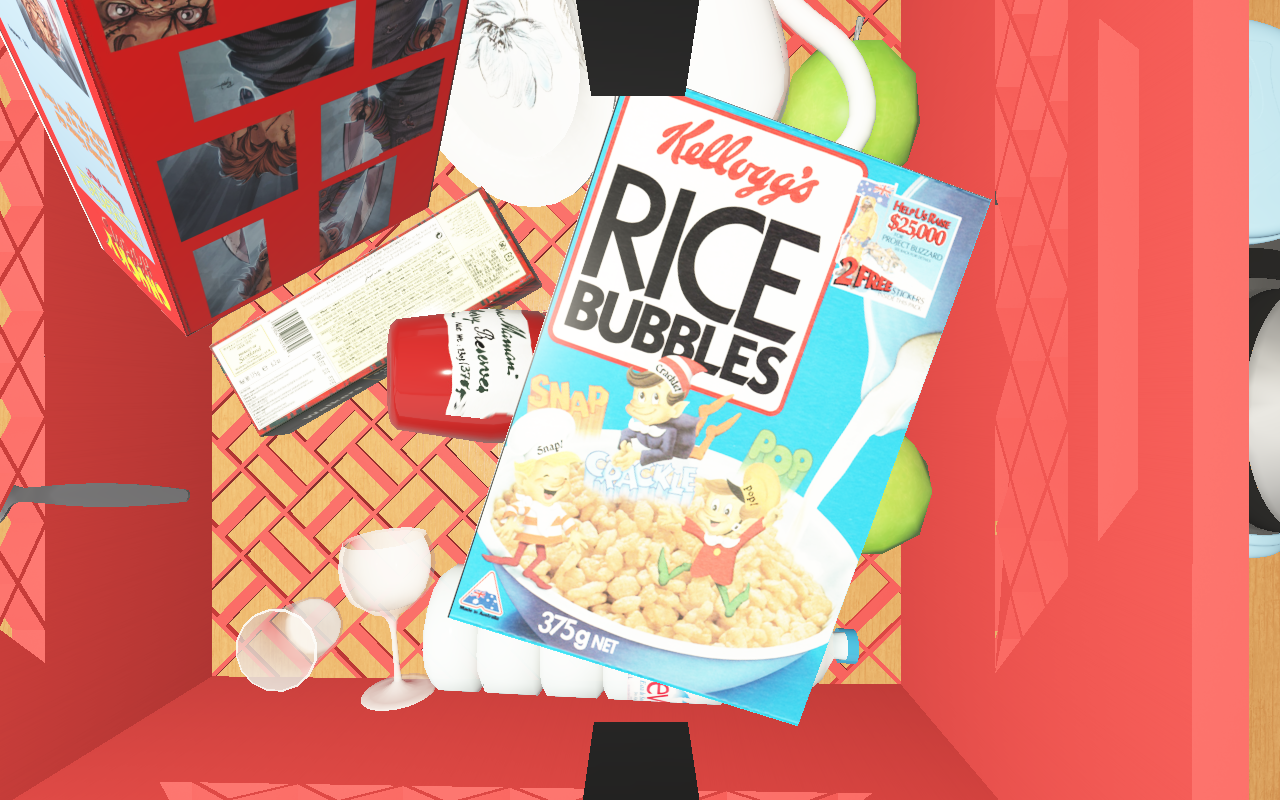
Objects in the scene:
apple
orange
orange
plate
glass
wineglass
jam jar
cereal box
biscuit box